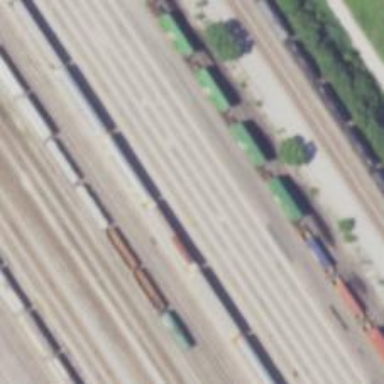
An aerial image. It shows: Railway yard in service.